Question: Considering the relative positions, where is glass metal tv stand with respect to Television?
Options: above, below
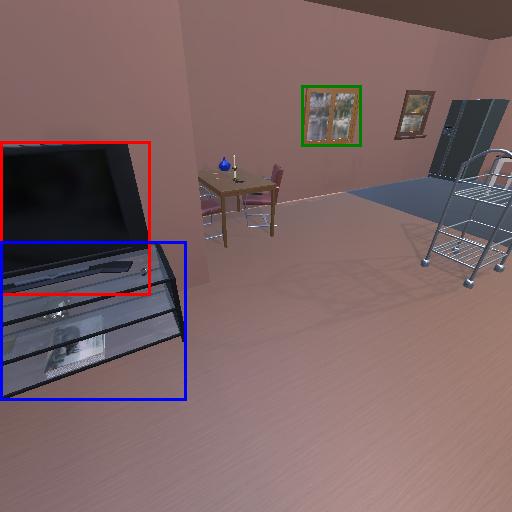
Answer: above